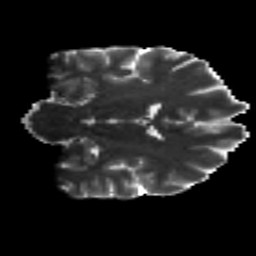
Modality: T2w
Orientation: coronal
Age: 26
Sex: male
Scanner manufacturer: siemens
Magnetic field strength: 3 T
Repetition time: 8.8 s
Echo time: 0.085 s